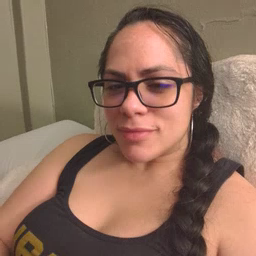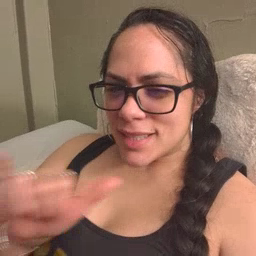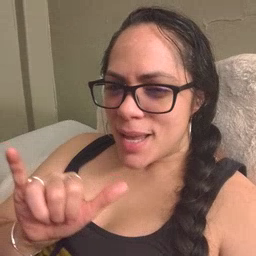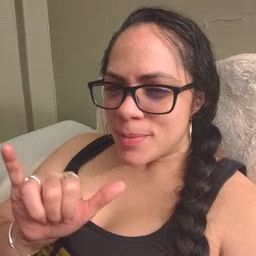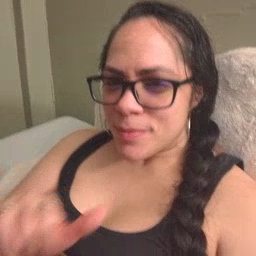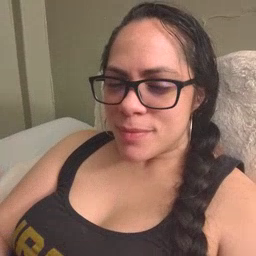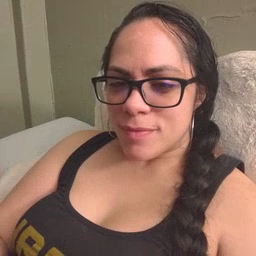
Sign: same